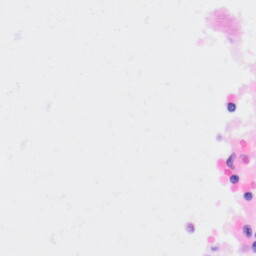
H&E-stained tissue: Kidney